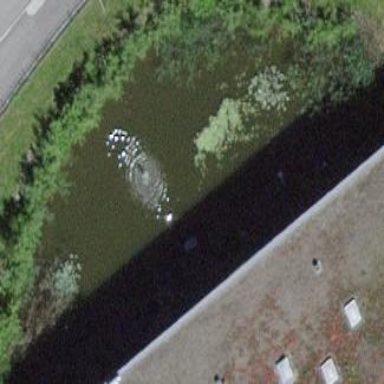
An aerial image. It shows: Peaceful pond surrounded by nature.